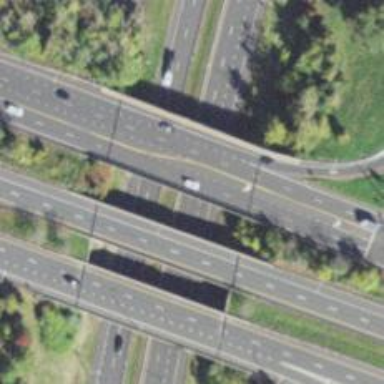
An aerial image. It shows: Trunk highway with expressway features.